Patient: sex F, age 61
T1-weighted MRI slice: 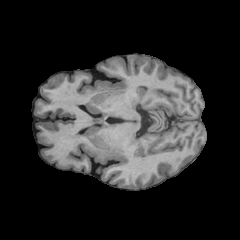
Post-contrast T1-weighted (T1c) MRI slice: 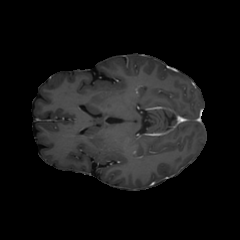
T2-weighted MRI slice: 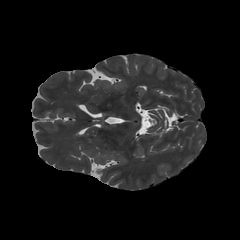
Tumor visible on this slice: no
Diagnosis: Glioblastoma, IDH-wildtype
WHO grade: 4